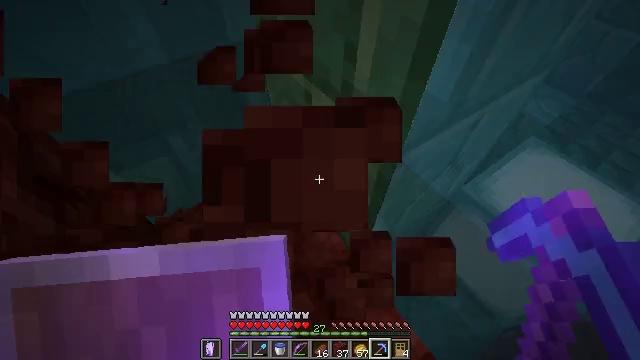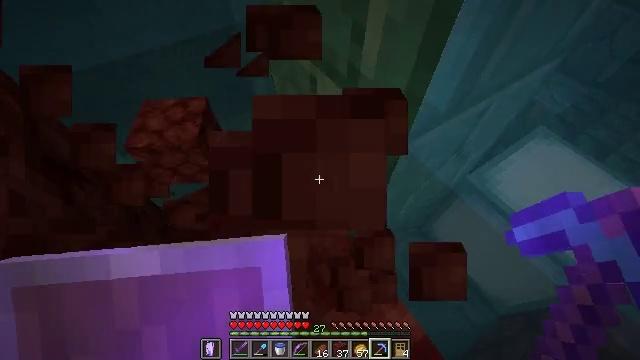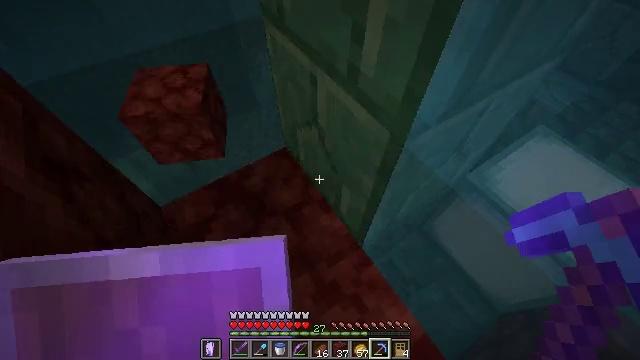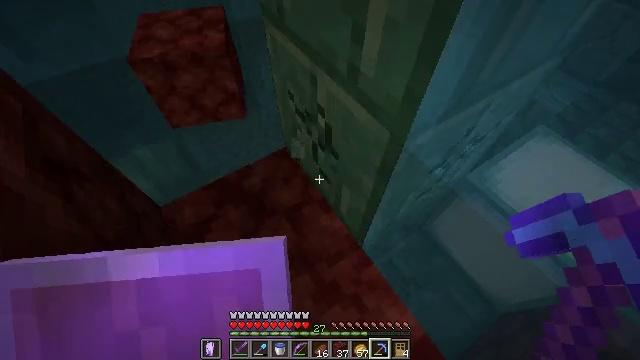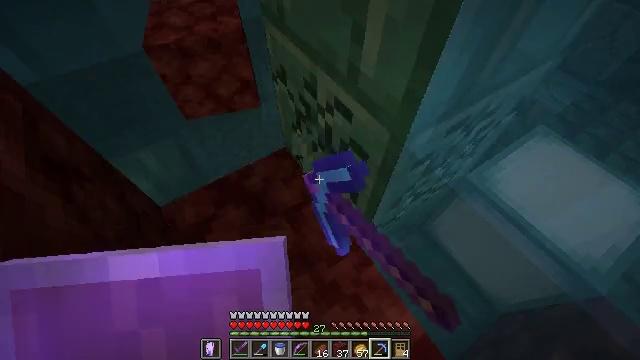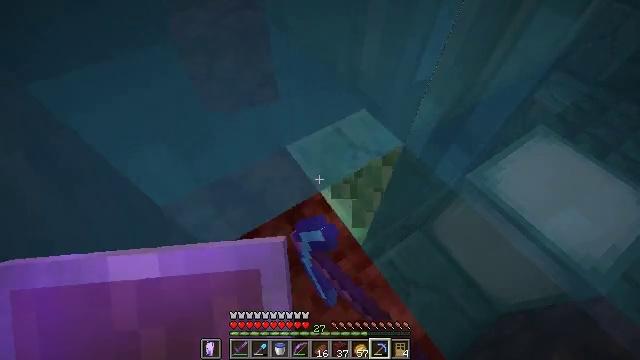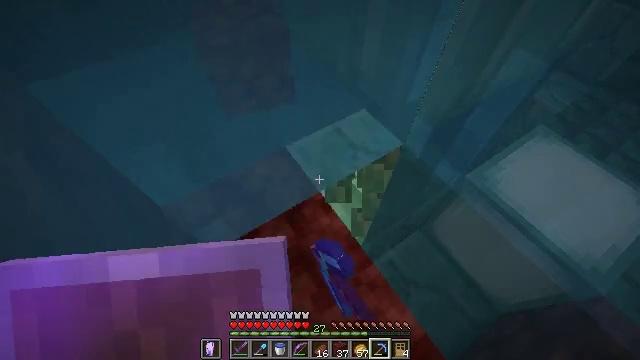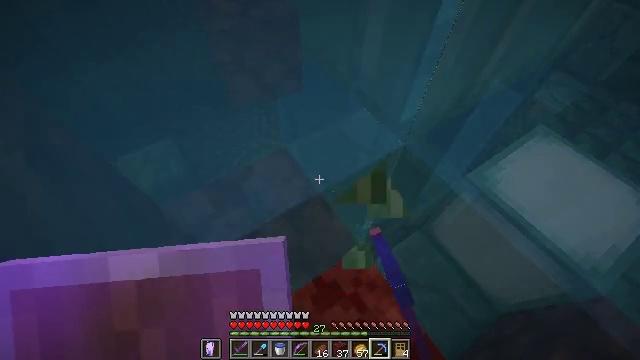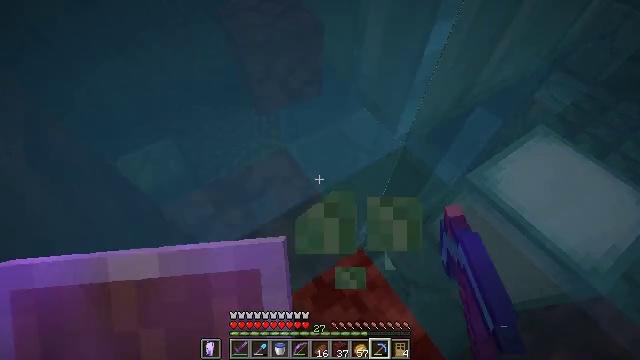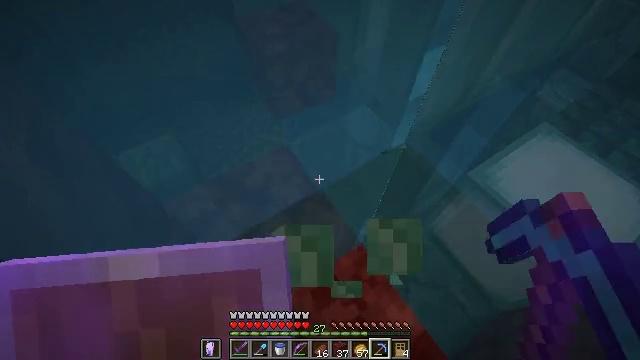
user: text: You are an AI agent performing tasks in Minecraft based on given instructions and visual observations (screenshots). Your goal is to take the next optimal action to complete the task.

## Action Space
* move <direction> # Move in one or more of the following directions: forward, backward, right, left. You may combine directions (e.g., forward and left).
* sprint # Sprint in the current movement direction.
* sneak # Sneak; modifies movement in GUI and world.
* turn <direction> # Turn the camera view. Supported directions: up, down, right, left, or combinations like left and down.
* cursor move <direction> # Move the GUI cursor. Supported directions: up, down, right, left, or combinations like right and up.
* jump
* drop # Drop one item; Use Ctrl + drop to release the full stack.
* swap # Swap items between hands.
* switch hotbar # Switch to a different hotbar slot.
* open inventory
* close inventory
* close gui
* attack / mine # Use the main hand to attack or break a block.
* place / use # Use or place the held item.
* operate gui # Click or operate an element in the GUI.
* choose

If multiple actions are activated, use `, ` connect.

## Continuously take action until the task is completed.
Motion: motion action
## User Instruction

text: Retrieve prismarine bricks from the structure.
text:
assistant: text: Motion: turn left and down
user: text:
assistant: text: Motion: no_op
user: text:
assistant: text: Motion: attack / mine
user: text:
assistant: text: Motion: attack / mine
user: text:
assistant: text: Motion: attack / mine
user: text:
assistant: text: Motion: no_op
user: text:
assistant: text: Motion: no_op
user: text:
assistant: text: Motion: no_op
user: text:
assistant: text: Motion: no_op
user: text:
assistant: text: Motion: no_op